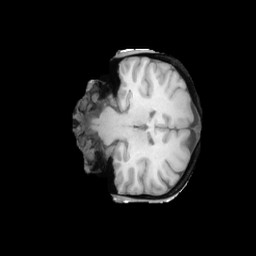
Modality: T1w
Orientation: coronal
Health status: ill
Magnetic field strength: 3 T